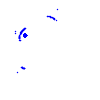
Particle: pion